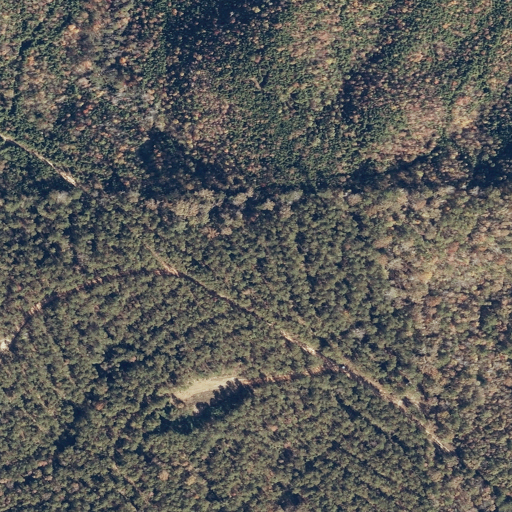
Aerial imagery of mountain in Alabama named Campbell Mountain containing evergreen forest, mixed forest, deciduous forest, shrub, and grassland